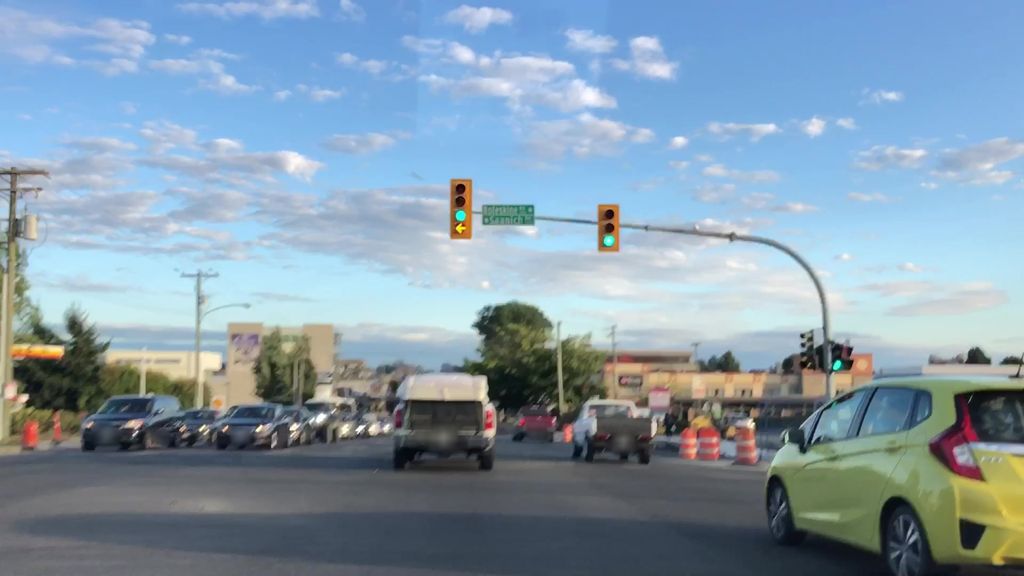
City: victoria